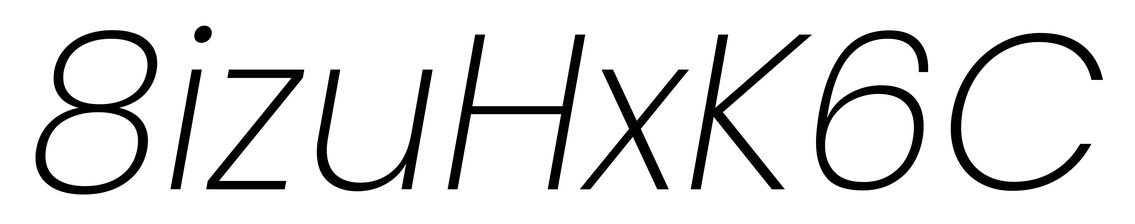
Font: Poppins-ExtraLightItalic